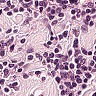
Metastatic tissue present: no